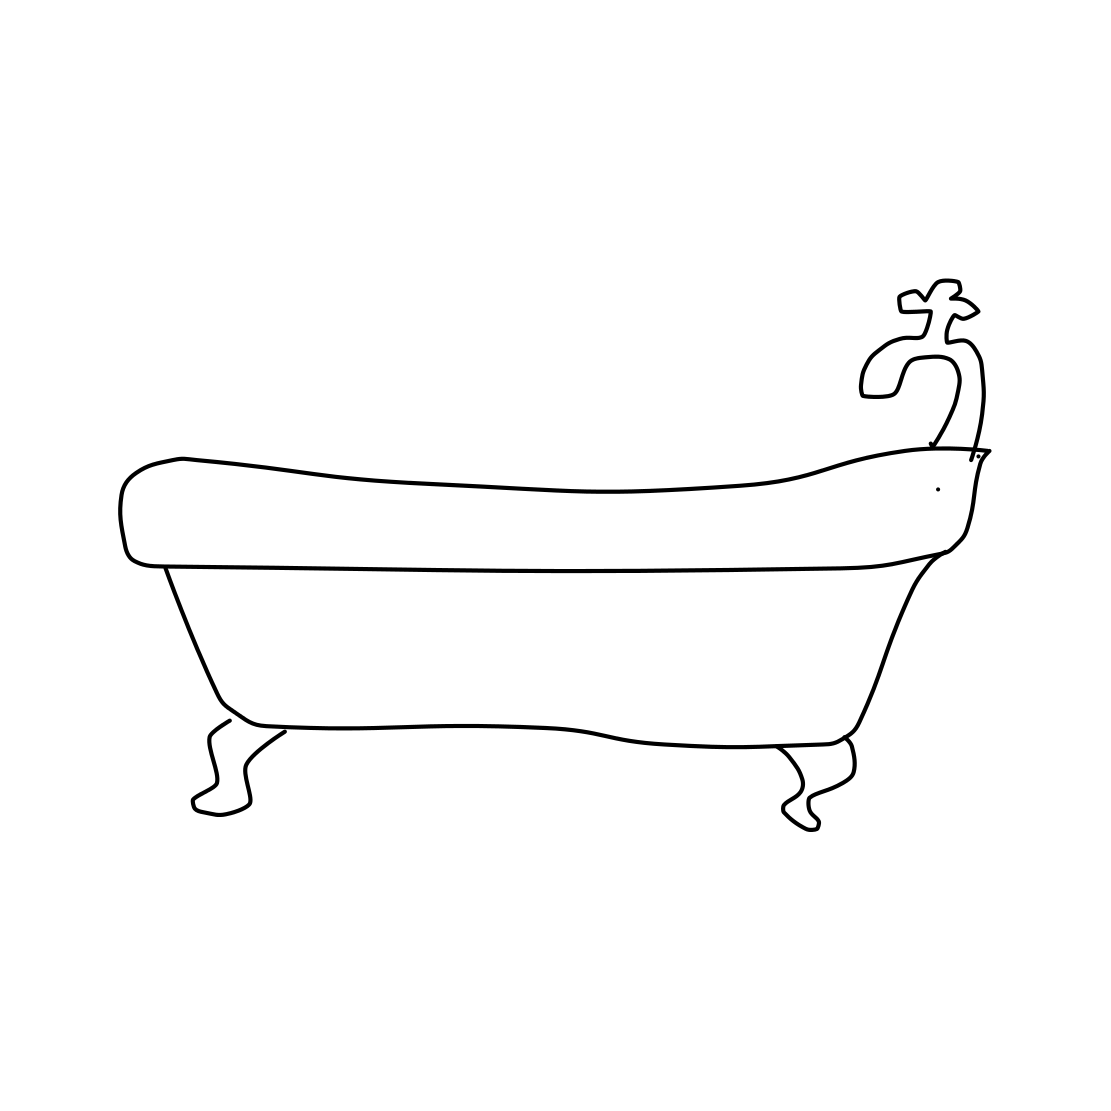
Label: bathtub